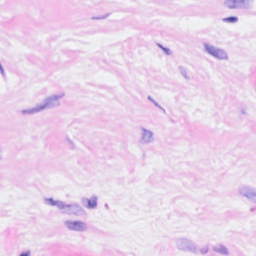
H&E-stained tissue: Breast